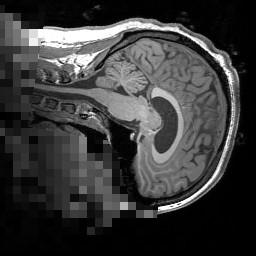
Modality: T1w
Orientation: sagittal
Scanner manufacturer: siemens
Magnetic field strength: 3 T
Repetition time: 1.5 s
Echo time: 0.00291 s